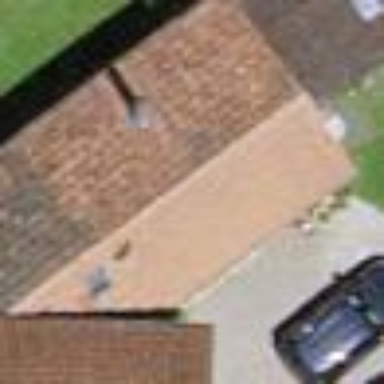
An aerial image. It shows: Garage building.